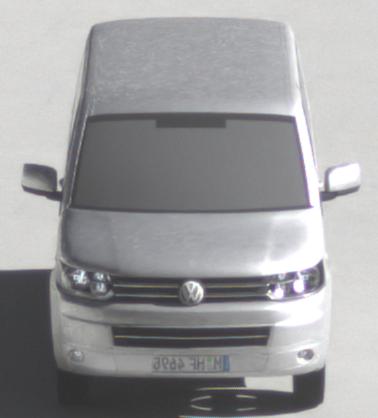
Make: VW Commercial Vehicles (Nutzfahrzeuge)
Model: T5 Multivan 2.0
Detailed model: T5 Multivan
Model produced from: 2009/09
Model produced until: 2013/06
Doors: 4
Color: white
Road condition: dry road
Daytime: morning or afternoon
Contrast: high contrast